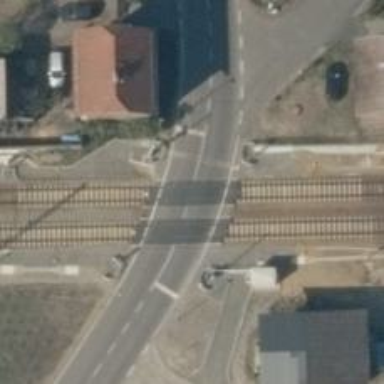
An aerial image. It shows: Level crossing with lights and saltire.